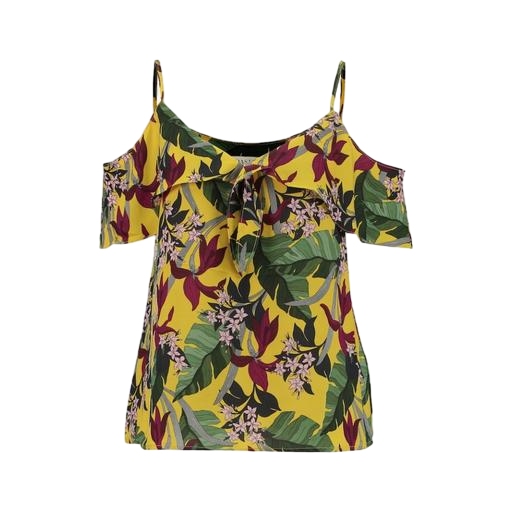
yellow floral cold-shoulder trim top, yellow floral-print top, multicolor floral-print t-shirt only macy, white background